Field crop: maize
Growth stage: 2
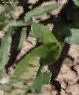
Species: maize